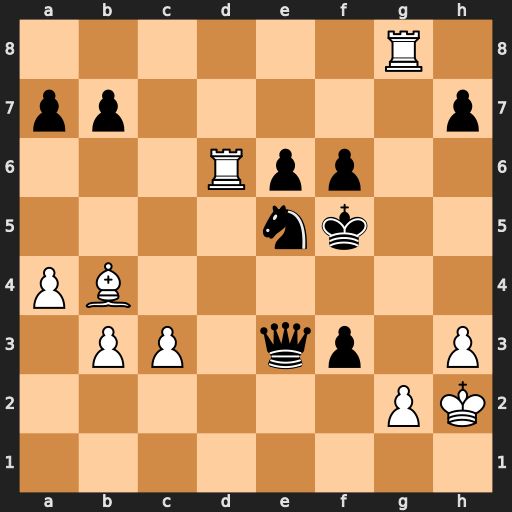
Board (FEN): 6R1/pp5p/3Rpp2/4nk2/PB6/1PP1qp1P/6PK/8
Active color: w
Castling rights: -
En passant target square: -
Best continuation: g4+ Ke4 Rd4+ Qxd4 cxd4